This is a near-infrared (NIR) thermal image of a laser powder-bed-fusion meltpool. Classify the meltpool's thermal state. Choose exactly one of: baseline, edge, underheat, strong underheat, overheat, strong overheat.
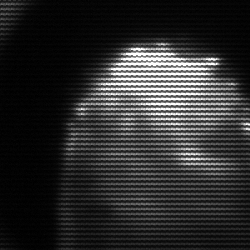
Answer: strong underheat